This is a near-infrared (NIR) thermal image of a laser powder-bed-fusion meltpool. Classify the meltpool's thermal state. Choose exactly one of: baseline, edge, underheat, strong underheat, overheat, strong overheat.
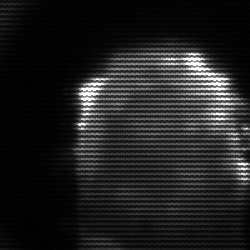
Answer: baseline